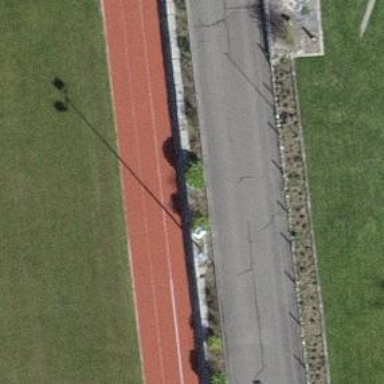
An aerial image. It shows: Track in leisure land.